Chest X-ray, PA view. Patient: 50 years old, sex M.
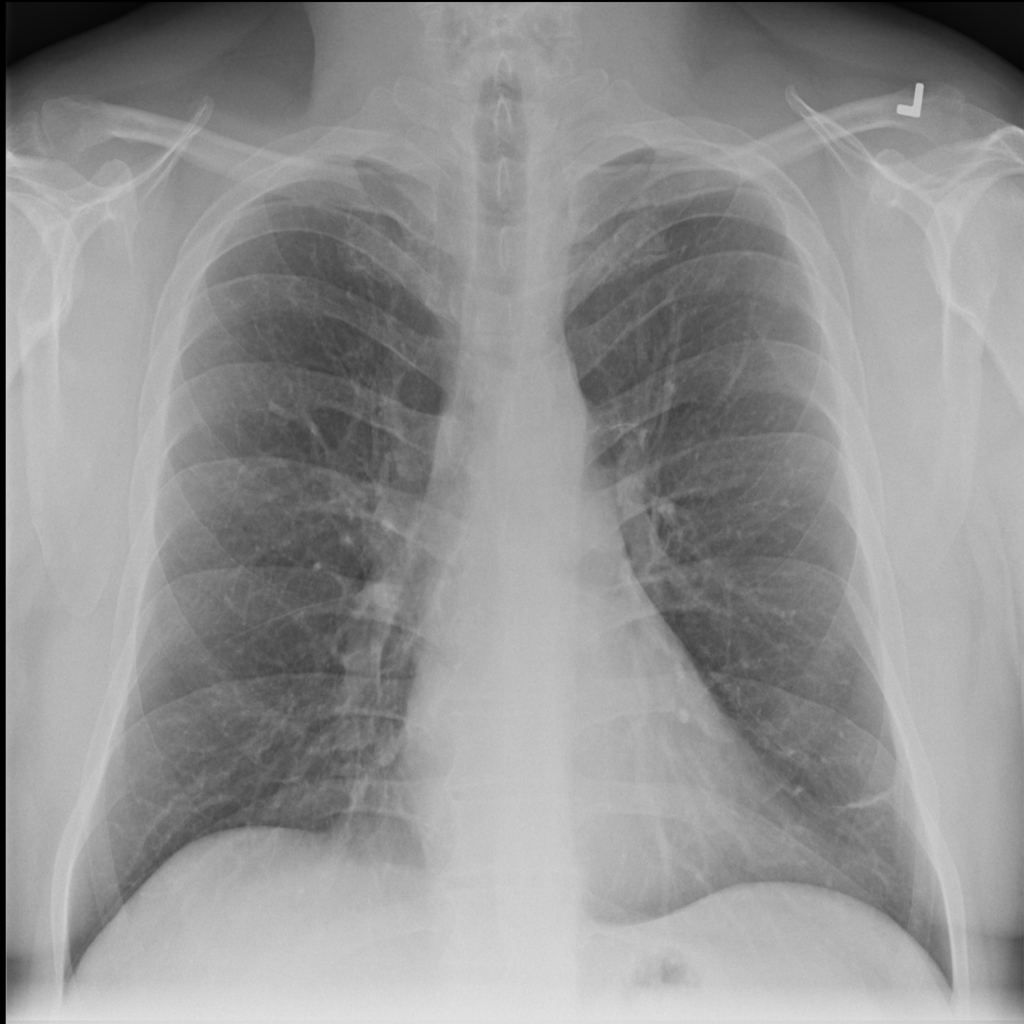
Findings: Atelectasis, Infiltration